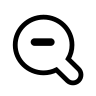
Cursor type: zoom_out
OS/theme: linux-xcursor-pro
Variant: white